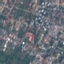
Label: Residential